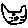
Label: cat